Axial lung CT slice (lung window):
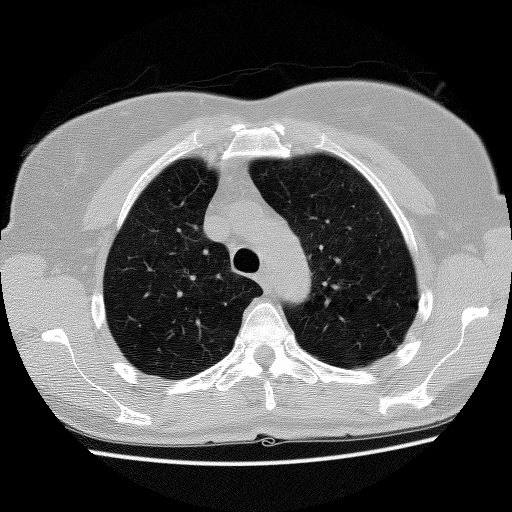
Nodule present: no